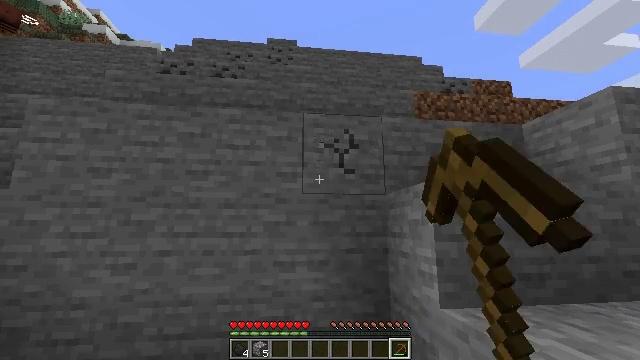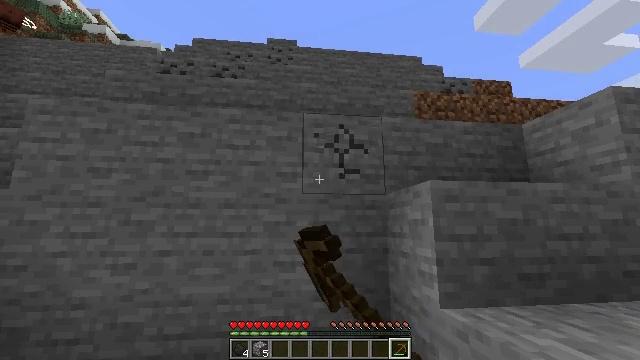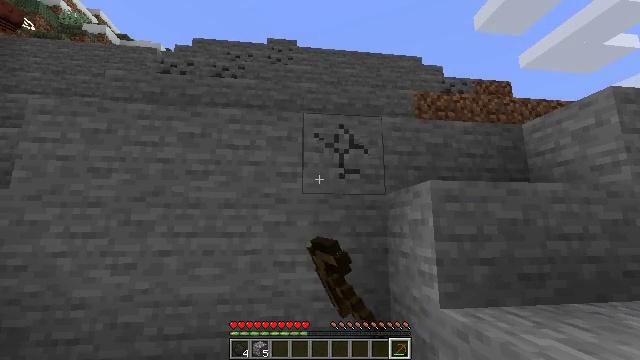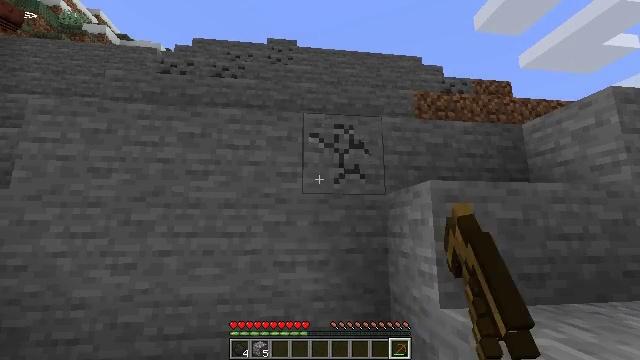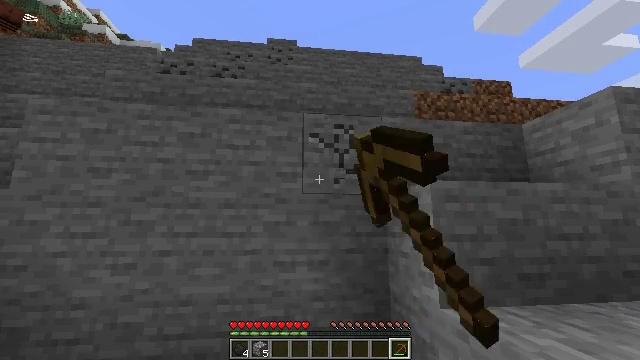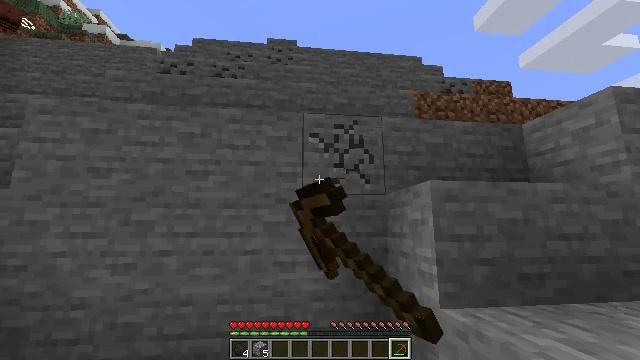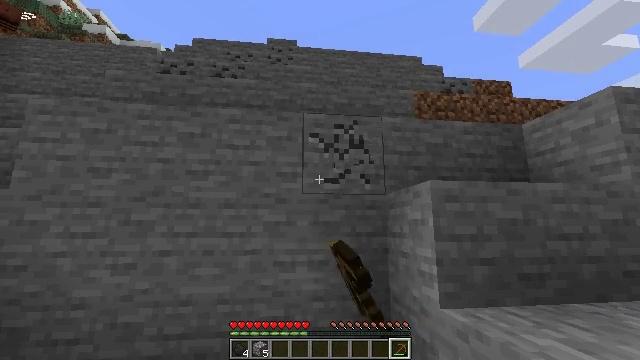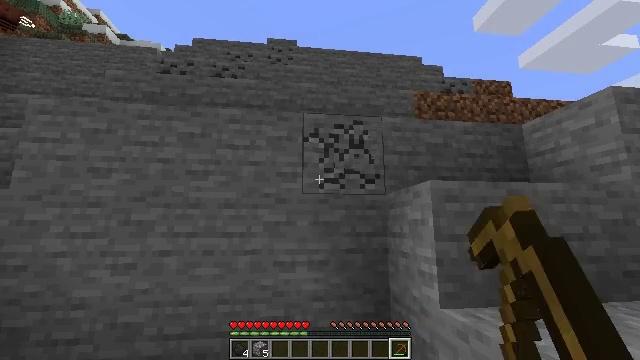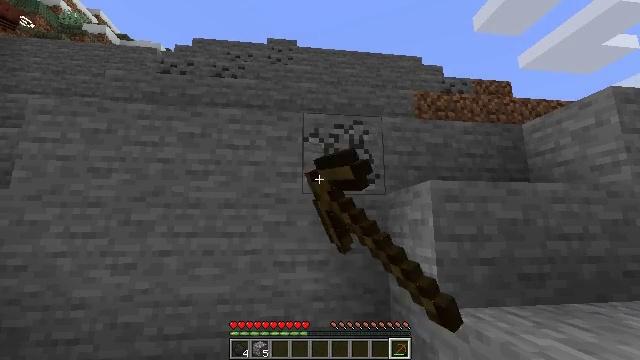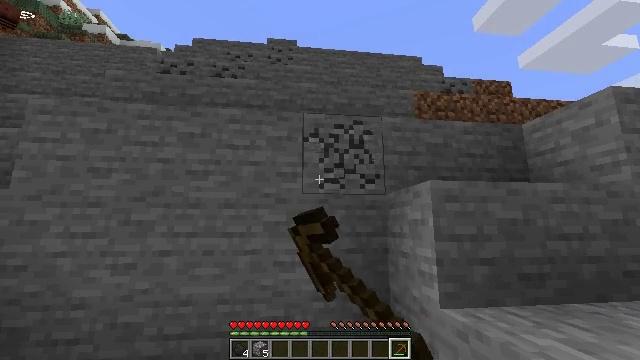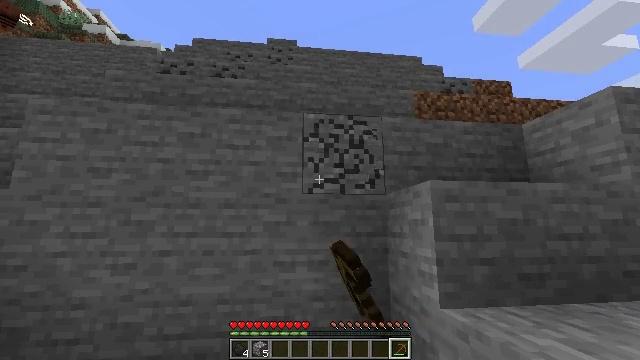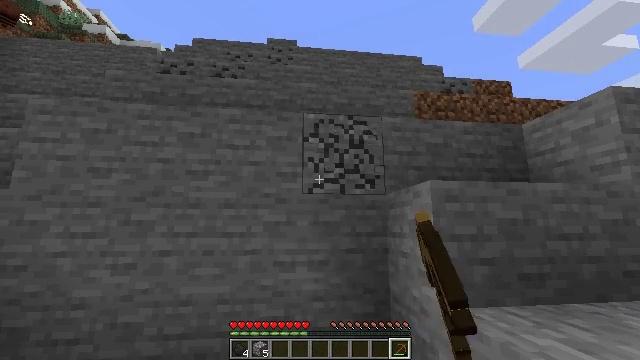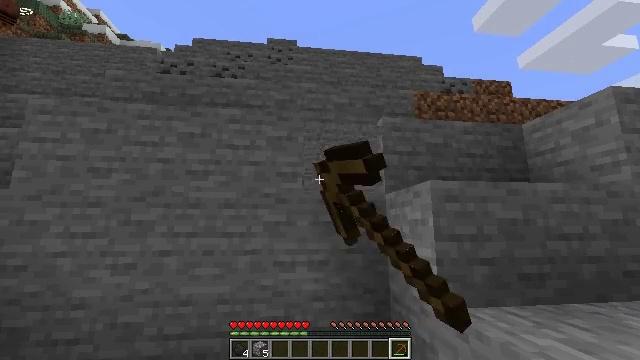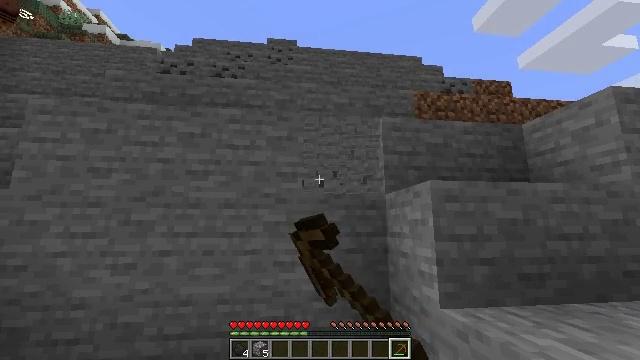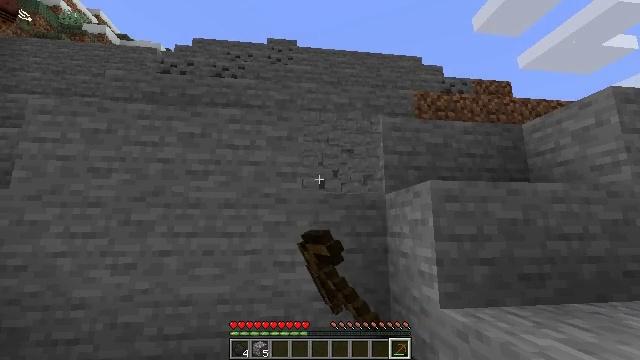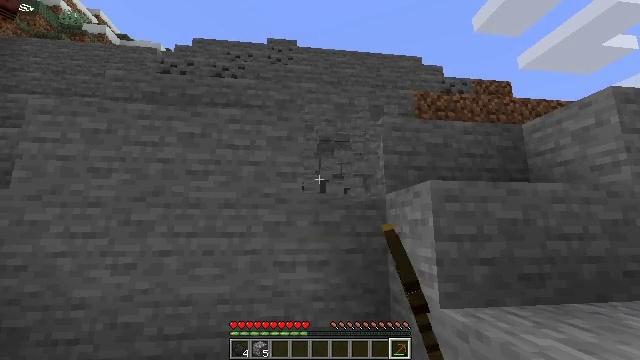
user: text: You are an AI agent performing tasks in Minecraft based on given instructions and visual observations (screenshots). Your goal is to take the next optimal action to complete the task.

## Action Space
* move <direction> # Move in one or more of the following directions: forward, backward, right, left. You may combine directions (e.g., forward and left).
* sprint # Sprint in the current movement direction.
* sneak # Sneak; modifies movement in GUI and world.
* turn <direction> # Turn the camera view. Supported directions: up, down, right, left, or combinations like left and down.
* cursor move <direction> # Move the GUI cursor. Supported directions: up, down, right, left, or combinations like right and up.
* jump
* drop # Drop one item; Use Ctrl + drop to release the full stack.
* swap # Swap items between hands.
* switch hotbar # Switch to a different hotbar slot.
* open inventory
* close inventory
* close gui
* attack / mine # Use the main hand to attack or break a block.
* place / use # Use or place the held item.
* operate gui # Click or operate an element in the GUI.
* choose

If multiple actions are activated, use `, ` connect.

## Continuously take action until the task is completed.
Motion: motion action
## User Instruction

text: Harvest stone in the caves.
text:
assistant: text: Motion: attack / mine
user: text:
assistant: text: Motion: attack / mine
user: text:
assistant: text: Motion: attack / mine
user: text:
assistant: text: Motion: attack / mine
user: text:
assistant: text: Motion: attack / mine
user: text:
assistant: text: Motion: attack / mine
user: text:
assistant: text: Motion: attack / mine
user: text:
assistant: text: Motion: attack / mine
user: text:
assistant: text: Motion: attack / mine
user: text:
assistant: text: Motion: attack / mine
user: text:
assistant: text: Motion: attack / mine
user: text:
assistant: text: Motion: attack / mine
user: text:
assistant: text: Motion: attack / mine
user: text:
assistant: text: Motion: attack / mine
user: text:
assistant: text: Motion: attack / mine
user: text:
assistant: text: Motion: turn left, attack / mine
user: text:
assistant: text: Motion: turn left, attack / mine
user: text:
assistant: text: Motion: turn left, attack / mine
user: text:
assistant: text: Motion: turn left, attack / mine
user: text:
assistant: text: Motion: turn left, attack / mine
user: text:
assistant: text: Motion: turn left, attack / mine
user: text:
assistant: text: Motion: attack / mine
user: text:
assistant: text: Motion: attack / mine
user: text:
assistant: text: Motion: attack / mine
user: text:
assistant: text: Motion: attack / mine
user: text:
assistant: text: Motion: attack / mine
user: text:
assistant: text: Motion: attack / mine
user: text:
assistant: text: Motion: attack / mine
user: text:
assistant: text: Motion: attack / mine
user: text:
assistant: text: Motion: attack / mine